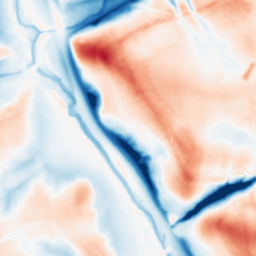
Category: multiscale
Decomposition family: dog_multiscale
Decomposition parameters: sigma_ratio: 2
n_scales: 4
base_sigma: 1
Upsampling method: lanczos
Upsampling parameters: scale: 8
Upsampling scale: 8